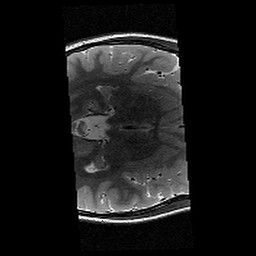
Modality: T2w
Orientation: axial
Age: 12
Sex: male
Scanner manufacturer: siemens
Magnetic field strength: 3 T
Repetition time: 9.23 s
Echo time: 0.067 s